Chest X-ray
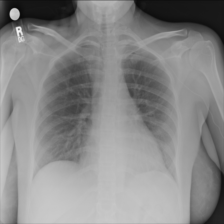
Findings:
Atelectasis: negative
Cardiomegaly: negative
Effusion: negative
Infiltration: negative
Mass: negative
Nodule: negative
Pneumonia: negative
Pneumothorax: negative
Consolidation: negative
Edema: negative
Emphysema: negative
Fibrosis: negative
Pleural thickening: negative
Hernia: negative